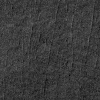
Atmospheric dust classification: not_dusty